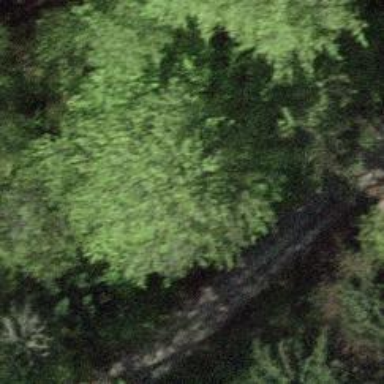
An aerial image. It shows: Culvert tunnel.